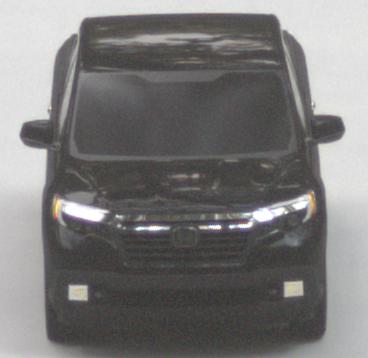
Make: Honda
Model: Ridgeline
Detailed model: Gen. 2
Model produced from: 2016
Model produced until: 2020
Doors: 4
Color: black
Road condition: dry road
Daytime: sunrise or sunset
Contrast: medium contrast